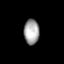
Tissue: prostate
Cell type: Myeloid cells
Senescence score: 0.8262
Nuclear area (px): 376
Mean DAPI intensity: 164.21